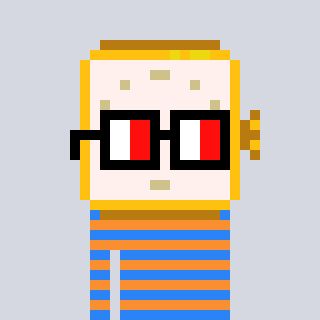
a pixel art character with square glasses with black frames and red eyes, a watch-shaped head and a orange-colored body on a cool background